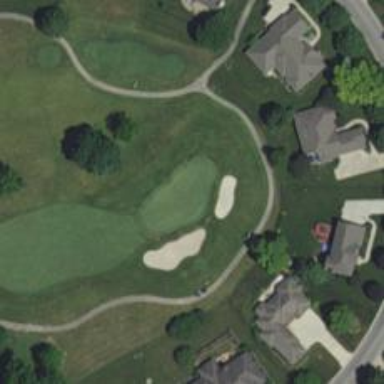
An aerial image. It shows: Golf hole.